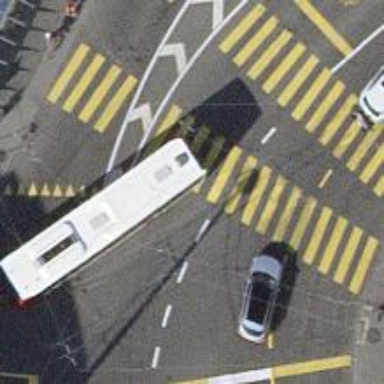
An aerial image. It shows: Secondary road with trolley wires and shared busway on the left for cyclists. The road surface is asphalt.